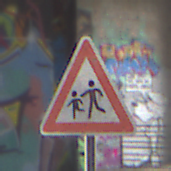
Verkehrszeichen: KinderRechts
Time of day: Midday
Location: Roofed (Special)
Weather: Overcast
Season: NotSpecified
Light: Natural